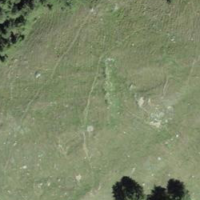
EUNIS habitat code: 26
Species observed at this site:
Euphrasia alpina